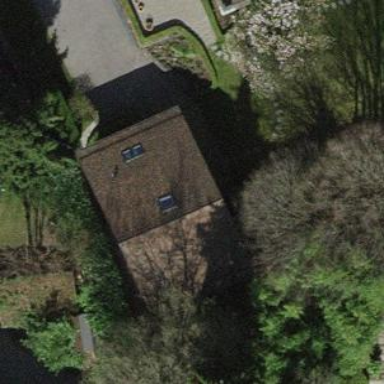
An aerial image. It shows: Detached building with gabled roof.